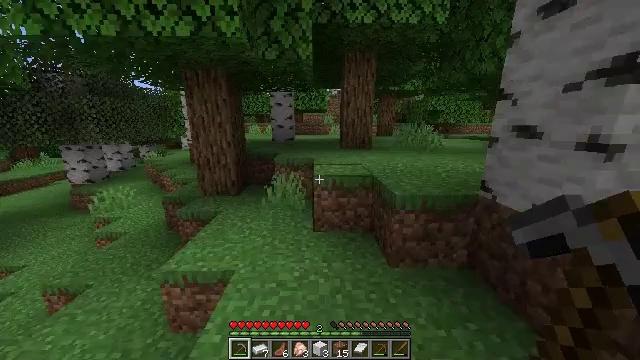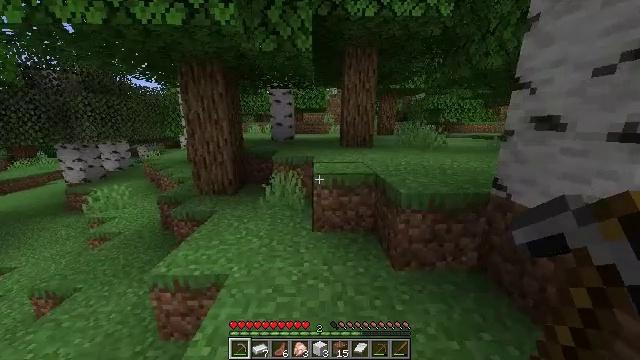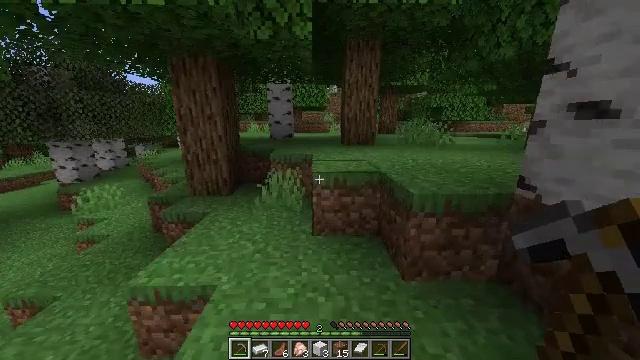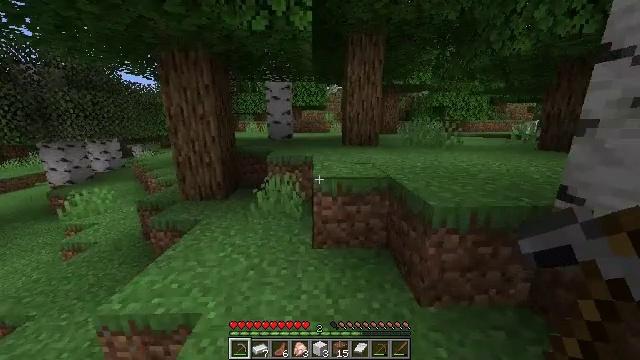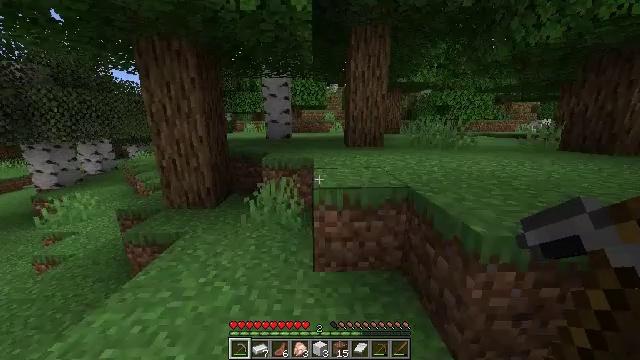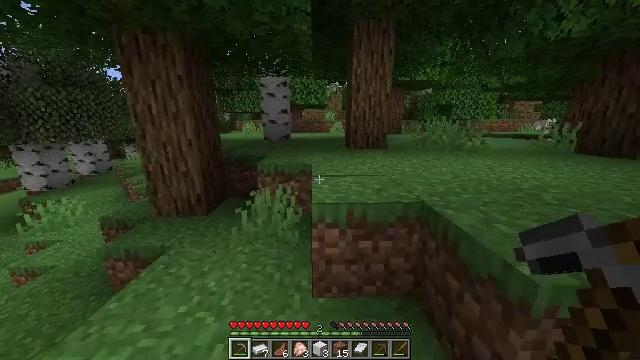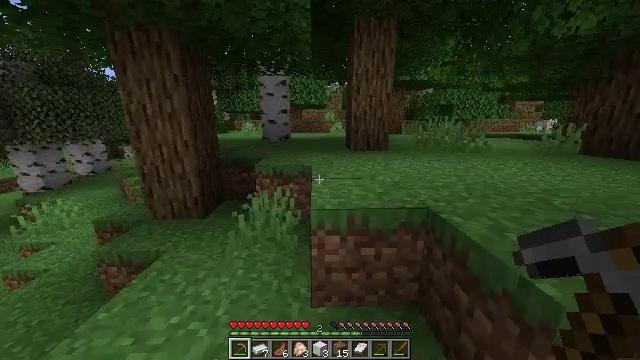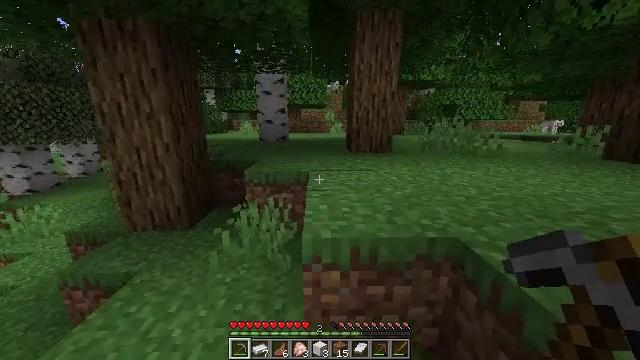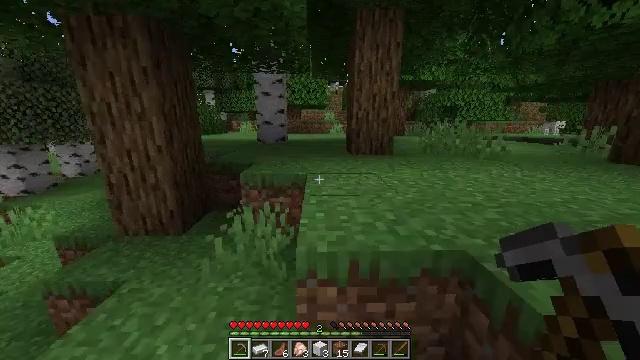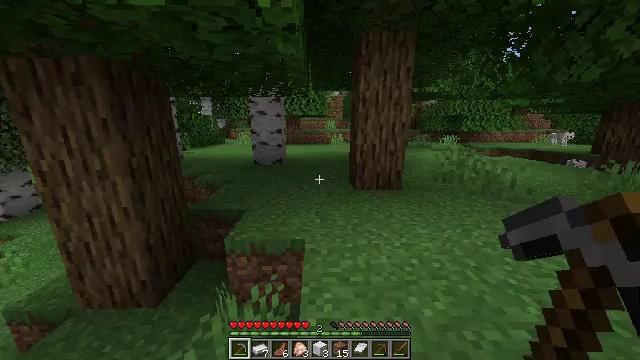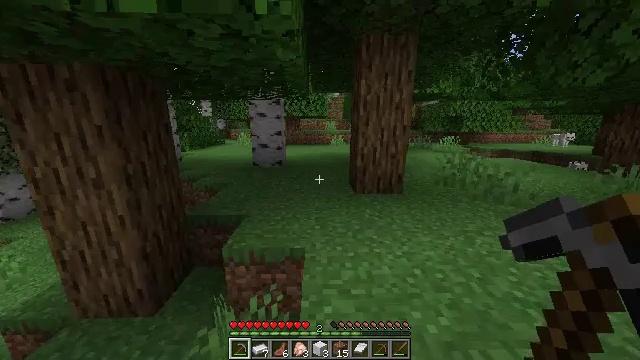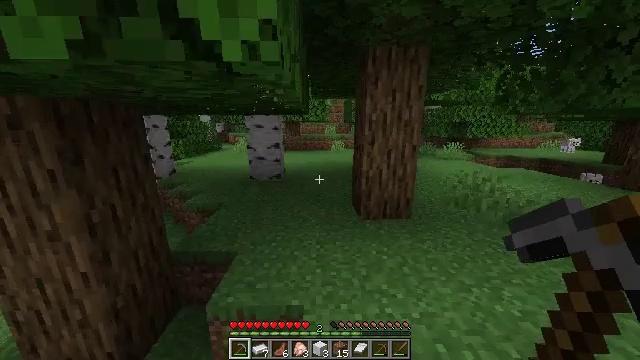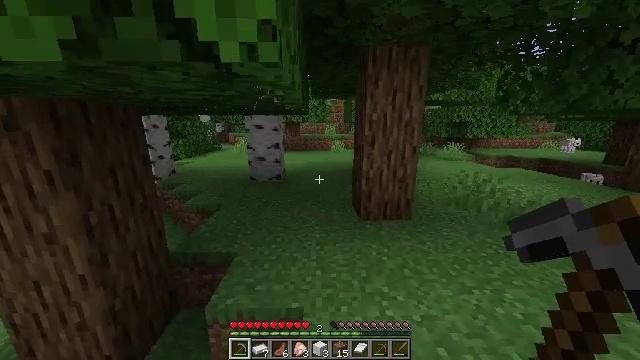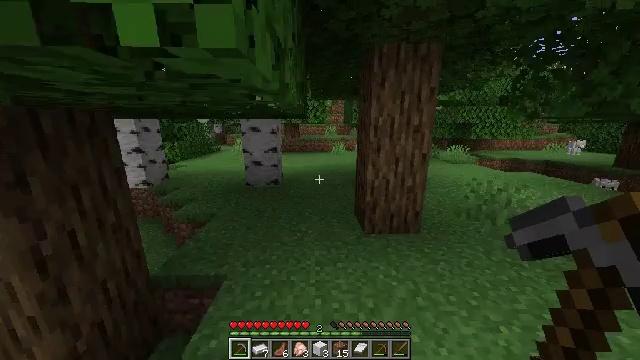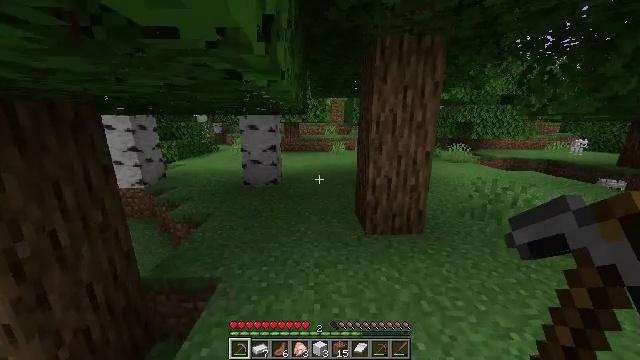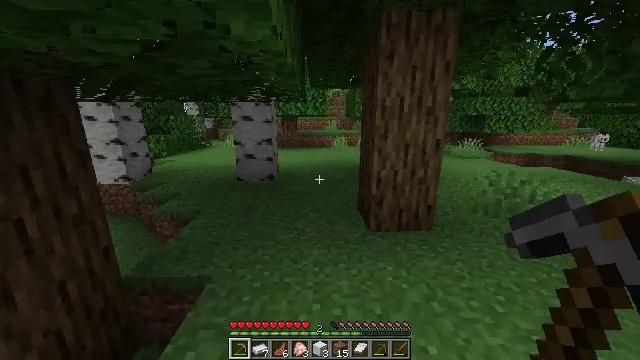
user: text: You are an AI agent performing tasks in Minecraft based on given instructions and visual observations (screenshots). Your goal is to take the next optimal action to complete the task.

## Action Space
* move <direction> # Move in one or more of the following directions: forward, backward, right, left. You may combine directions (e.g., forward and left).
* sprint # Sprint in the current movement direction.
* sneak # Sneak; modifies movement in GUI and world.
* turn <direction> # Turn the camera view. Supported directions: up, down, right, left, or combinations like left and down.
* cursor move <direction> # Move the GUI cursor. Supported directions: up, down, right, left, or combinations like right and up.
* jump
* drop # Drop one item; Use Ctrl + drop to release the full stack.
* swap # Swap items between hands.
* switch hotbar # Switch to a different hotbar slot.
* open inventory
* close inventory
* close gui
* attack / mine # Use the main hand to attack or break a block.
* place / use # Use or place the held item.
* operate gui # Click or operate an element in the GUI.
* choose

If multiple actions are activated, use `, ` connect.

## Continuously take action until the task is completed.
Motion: motion action
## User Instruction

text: Mine the chest to collect it.
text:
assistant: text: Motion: move forward
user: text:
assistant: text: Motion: move forward
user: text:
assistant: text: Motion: move forward
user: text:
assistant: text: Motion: move forward
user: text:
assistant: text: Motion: move forward
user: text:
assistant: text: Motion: move forward
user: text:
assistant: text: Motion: move forward
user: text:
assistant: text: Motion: move forward, jump
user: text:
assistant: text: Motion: move forward, jump
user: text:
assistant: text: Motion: move forward, jump
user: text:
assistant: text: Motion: move forward, jump
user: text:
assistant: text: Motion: move forward
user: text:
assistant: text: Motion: move forward
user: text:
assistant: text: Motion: move forward
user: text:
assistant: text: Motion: move forward
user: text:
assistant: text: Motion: move forward
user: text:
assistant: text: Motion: move forward
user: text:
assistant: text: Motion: move forward
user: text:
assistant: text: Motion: move forward
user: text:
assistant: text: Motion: move forward
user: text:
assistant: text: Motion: move forward
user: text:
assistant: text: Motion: move forward
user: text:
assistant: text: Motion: move forward
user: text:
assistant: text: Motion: move forward
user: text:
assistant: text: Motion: move forward
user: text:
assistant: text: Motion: move forward
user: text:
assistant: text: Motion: move forward
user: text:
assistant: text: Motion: move forward
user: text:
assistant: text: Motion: move forward
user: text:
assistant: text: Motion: move forward